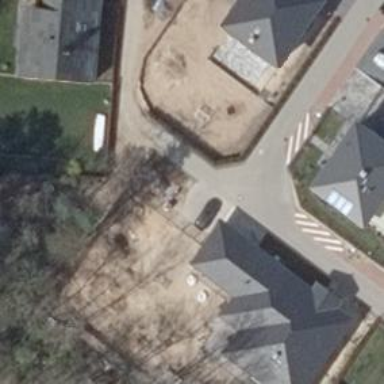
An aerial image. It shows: Residential road with no sidewalk.